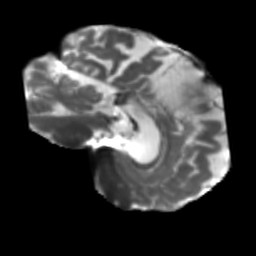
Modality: T2w
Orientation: sagittal
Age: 61
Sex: male
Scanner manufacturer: siemens
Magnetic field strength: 3 T
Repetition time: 5.25 s
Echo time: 0.08 s